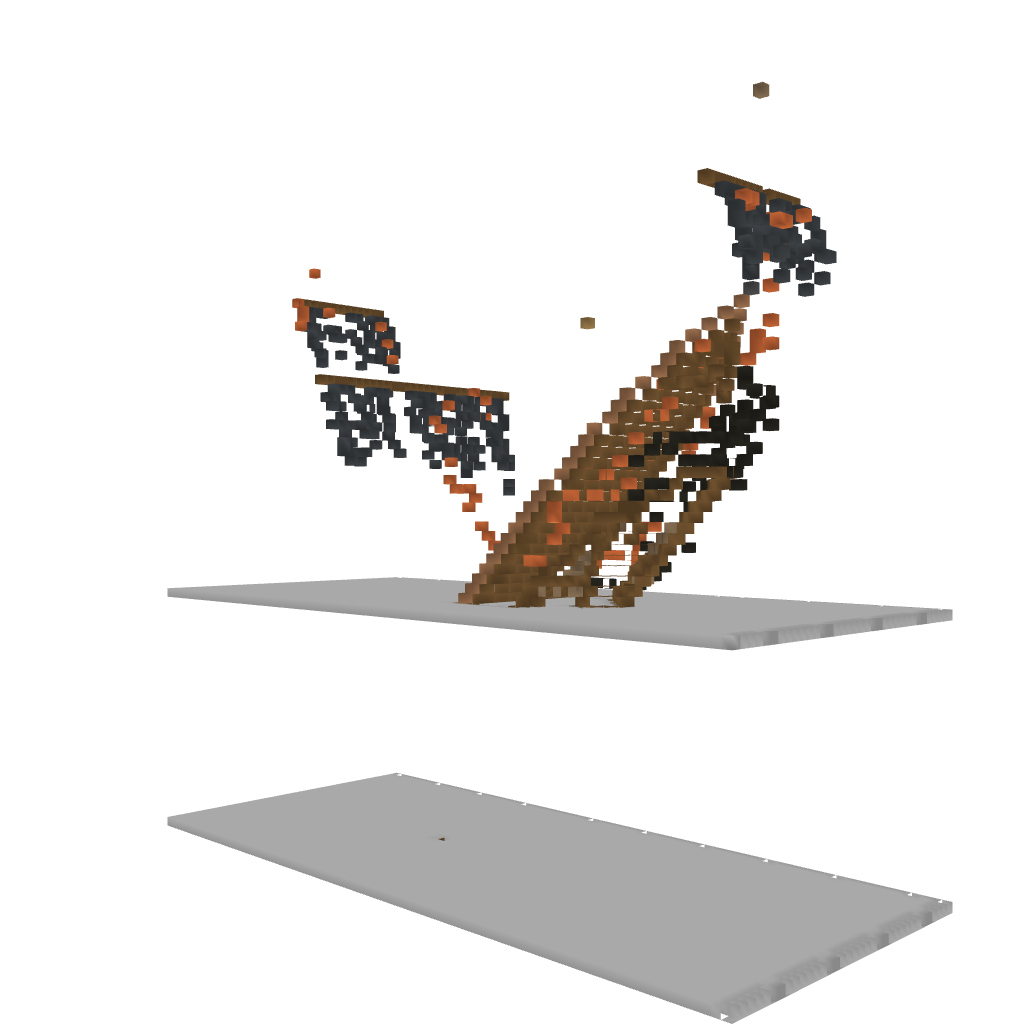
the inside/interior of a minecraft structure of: Sinking Ship by LecoRubb